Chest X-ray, PA view. Patient: 50 years old, sex F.
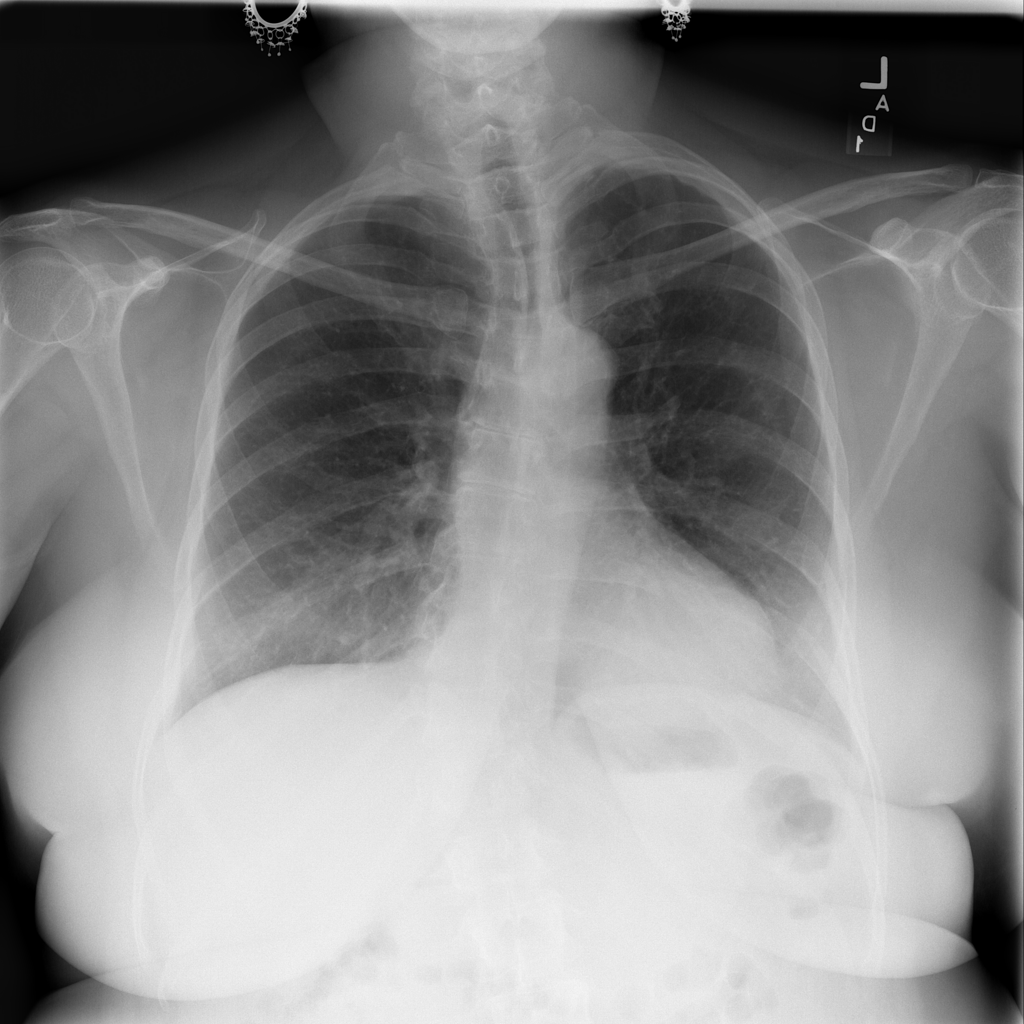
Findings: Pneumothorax